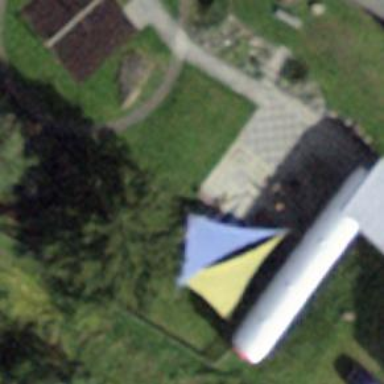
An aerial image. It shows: Playground area for leisure activities on the land.